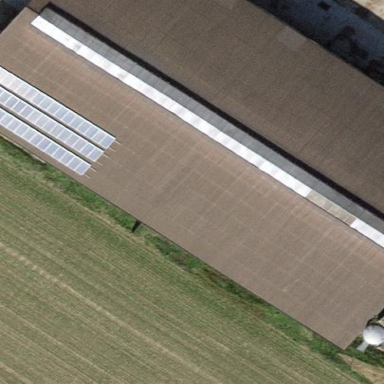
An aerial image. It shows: Cowshed building.